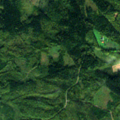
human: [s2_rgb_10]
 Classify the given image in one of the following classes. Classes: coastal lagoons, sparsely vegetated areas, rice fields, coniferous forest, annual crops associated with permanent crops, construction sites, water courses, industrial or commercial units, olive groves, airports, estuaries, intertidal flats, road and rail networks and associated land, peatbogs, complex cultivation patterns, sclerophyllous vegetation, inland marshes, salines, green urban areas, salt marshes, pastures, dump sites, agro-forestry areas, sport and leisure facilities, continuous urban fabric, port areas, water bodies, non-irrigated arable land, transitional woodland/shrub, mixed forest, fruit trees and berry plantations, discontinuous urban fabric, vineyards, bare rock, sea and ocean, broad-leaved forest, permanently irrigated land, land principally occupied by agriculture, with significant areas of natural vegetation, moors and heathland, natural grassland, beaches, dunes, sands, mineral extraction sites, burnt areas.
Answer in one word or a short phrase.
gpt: broad-leaved forest, mixed forest, transitional woodland/shrub